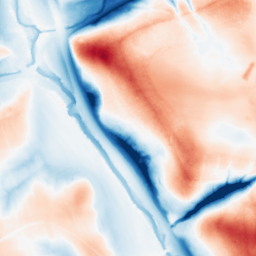
Category: classical
Decomposition family: gaussian_anisotropic
Decomposition parameters: sigma_x: 20
sigma_y: 20
Upsampling method: cubic_mitchell
Upsampling parameters: scale: 8
Upsampling scale: 8